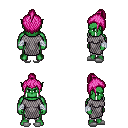
a pixel art fantasy rpg character, male body template, orc, green skin, chain mail, white pants, pink short topknot hairstyle, white cloth bandages, white slippers, four views (front, back, left, right), 2x2 character sprite sheet, small pixel art, hard edges, no anti-aliasing